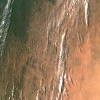
Label: land